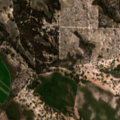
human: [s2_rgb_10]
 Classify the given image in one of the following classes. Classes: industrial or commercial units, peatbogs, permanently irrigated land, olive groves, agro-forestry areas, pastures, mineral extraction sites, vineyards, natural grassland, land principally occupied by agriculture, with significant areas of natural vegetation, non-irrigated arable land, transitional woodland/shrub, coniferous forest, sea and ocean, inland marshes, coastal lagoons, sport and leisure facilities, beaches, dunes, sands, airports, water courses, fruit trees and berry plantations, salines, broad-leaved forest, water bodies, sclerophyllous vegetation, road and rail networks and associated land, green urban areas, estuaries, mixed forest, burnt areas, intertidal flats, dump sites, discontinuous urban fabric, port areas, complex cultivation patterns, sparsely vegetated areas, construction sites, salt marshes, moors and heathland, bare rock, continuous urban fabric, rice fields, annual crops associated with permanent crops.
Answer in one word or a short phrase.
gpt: continuous urban fabric